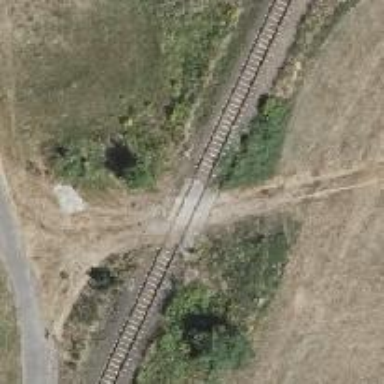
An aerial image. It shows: Level crossing along the railway.